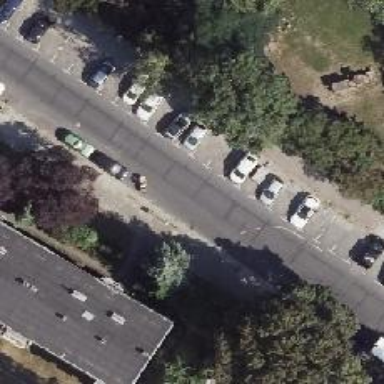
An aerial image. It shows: Residential road with asphalt surface. There are sidewalks on both sides and parking lane.